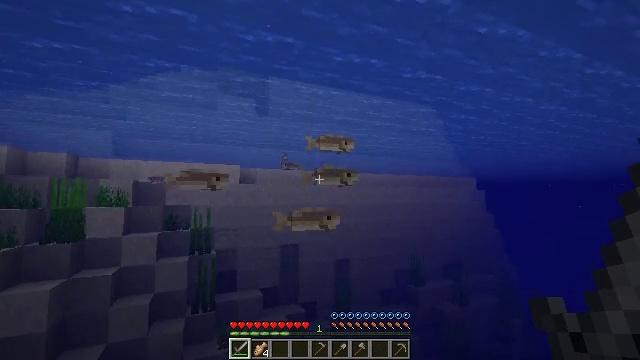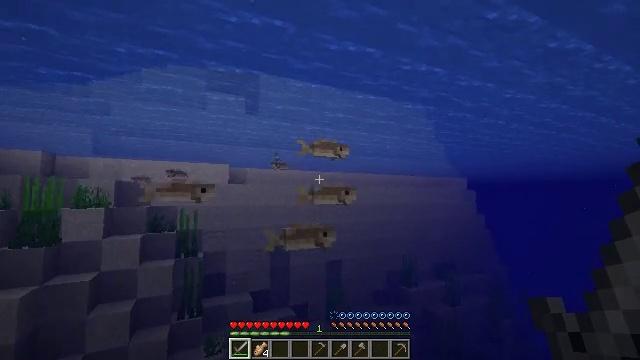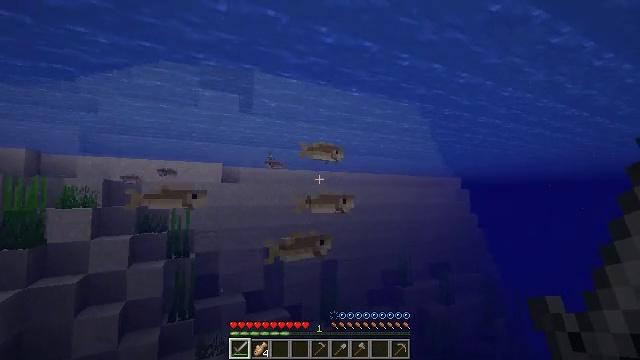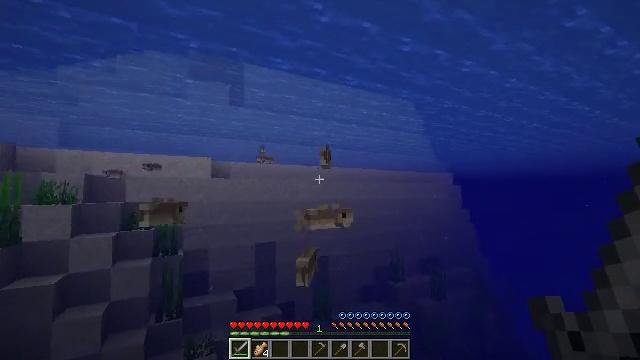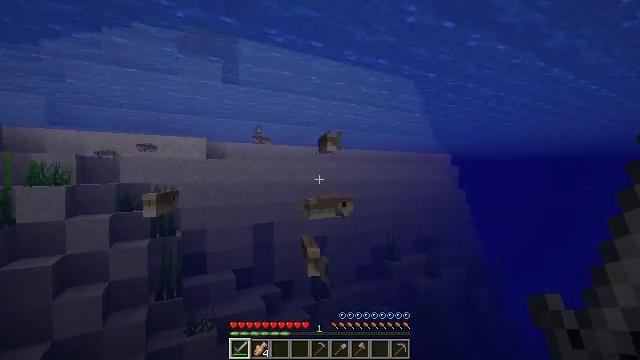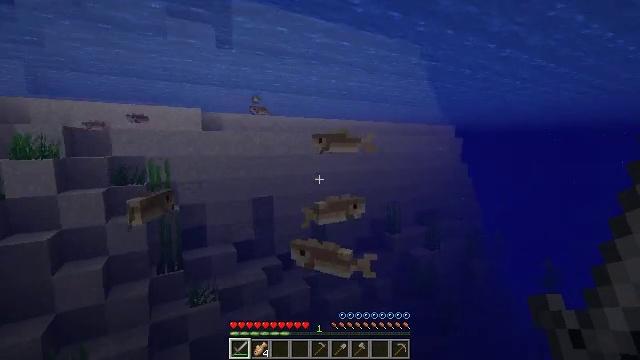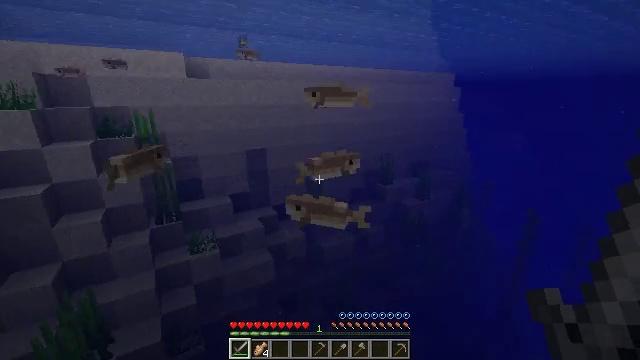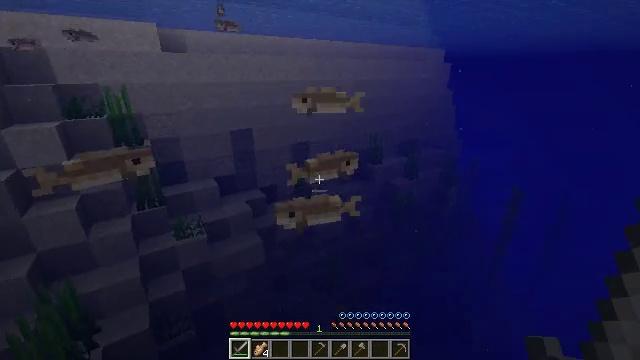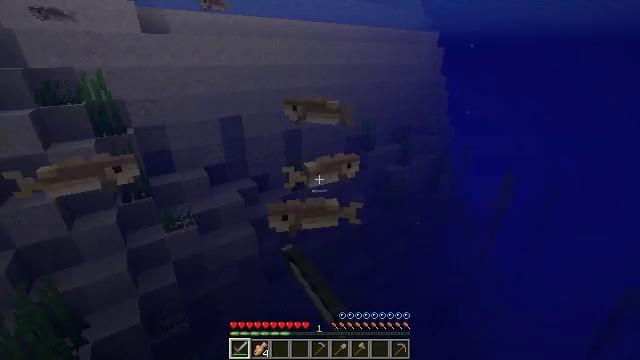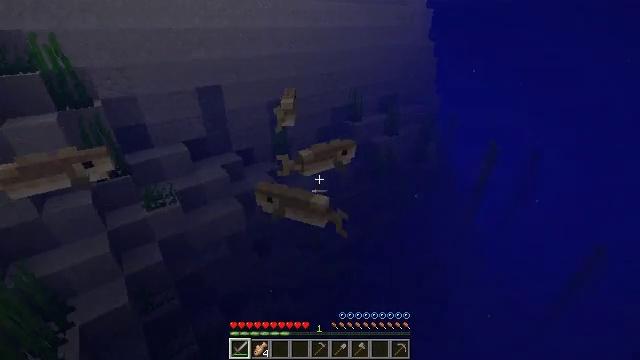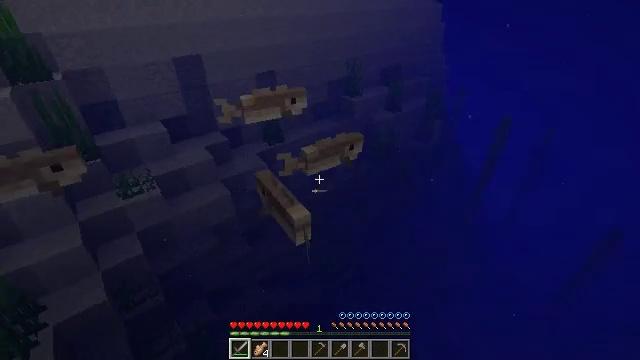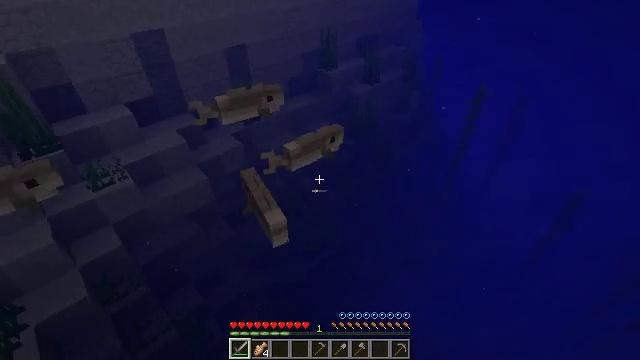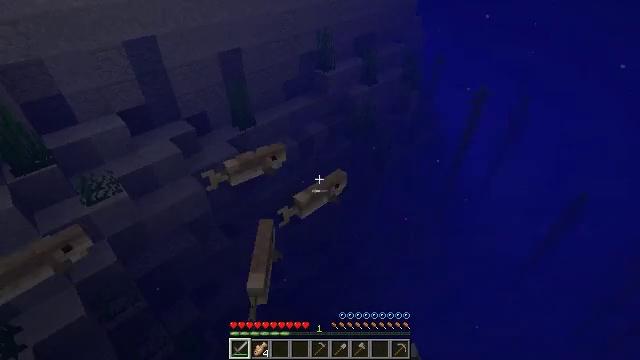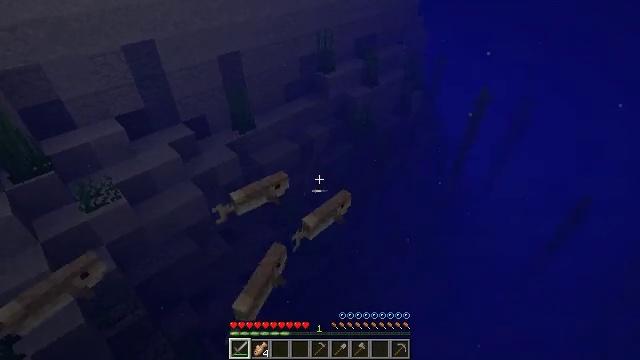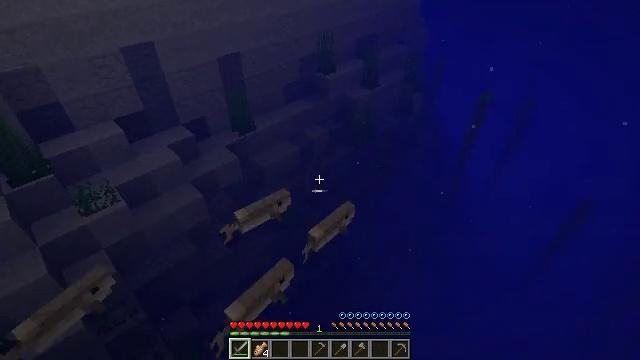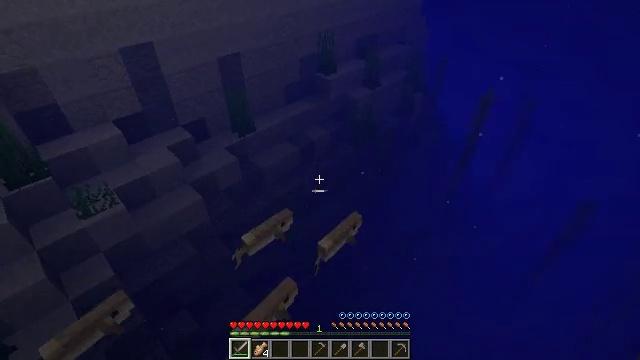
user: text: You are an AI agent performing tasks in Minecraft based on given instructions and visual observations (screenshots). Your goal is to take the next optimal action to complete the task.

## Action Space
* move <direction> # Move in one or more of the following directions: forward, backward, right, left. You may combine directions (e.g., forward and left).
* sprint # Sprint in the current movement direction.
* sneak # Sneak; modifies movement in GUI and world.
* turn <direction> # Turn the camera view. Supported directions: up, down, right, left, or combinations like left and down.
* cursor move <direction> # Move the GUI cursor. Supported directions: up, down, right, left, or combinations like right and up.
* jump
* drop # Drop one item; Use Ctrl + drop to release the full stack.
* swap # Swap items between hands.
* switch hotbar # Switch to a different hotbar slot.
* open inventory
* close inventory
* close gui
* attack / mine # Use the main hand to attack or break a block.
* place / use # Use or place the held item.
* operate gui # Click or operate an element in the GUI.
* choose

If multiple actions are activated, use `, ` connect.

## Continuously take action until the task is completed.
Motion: motion action
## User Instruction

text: Hunt a cod.
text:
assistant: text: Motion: move forward, turn right
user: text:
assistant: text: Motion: move forward, turn right
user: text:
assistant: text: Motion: move forward, turn right and down
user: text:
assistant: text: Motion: move forward, turn down
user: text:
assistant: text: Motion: move forward, turn down
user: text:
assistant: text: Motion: move forward, turn right and down
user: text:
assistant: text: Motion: move forward, turn right and down, attack / mine
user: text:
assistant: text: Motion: move forward, turn right and down, attack / mine
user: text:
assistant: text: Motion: turn right and down, attack / mine
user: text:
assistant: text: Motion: turn right and down, attack / mine
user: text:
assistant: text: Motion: turn right and down
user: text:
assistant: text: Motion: no_op
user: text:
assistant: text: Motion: no_op
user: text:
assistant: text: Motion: no_op
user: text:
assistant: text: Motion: no_op
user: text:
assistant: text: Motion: no_op
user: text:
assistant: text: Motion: no_op
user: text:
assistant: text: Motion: no_op
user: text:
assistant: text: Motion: no_op
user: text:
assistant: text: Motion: no_op
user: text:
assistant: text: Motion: no_op
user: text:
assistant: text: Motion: turn down
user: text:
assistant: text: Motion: turn right and down
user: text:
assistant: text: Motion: turn right and down
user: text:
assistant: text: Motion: no_op
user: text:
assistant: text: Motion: no_op
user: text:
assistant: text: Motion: no_op
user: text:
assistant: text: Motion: no_op
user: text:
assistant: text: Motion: turn down
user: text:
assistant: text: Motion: sprint, turn down